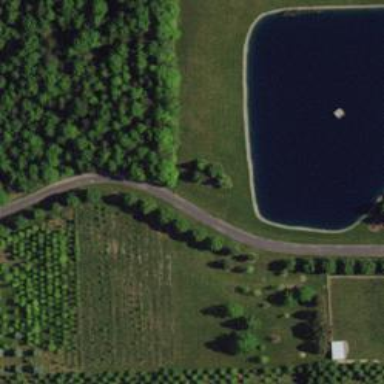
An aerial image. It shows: Driveway leading to service road.